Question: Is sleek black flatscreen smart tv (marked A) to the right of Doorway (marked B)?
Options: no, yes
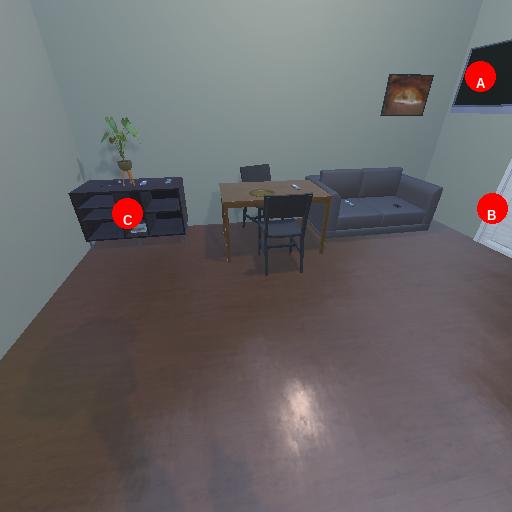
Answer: no